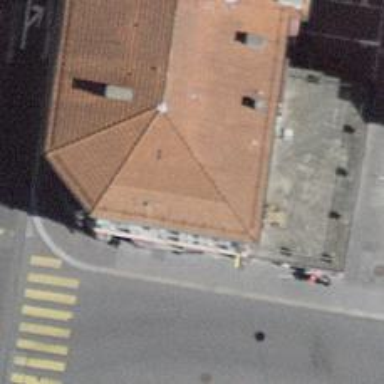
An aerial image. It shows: Restaurant.